Question: I am going through Twitter Bootstrap tutorials and have been having problems with getting my initial output to work correctly. I've been researching the issue for a while, and it seems like the problem might be incorrect linking to 'jquery', but none of the posted code solutions have fixed my issue. The code below is from a tutorial and is not my own. In the tutorial, this code created a responsive collapsing 'navbar', however my output looks like this:

'''
<!DOCTYPE html>
<html>
<head>
<title>Twitter Bootstrap 3</title>
<link type="text/css" rel="stylesheet" href="css/bootstrap.css"/>
</head>
<body>
<!-- Fixed Navigation Bar with drop down menu
=============================================-->
<div class="navbar navbar-default navbar-fixed-top">
<div class="container">
<div class="navbar-header">
<button type="button" class="navbar-toggle" data-toggle="collapse" data-target=".navbar-collapse">
<span class="icon-bar"></span>
<span class="icon-bar"></span>
<span class="icon-bar"></span>
</button>
<a href="#" class="navbar-brand"> WORDS <a>
</div>
</div>
</div>
<div class="navbar-collapse collapse">
<ul class="nav navbar-nav">
<li><a href="#">Home</a></li>
<li><a href="#">About</a></li>
<li class="dropdown">
<a href="#" class="dropdown-toggle" data-toggle="dropdown">Tutorials <b class="carrot"></b></a>
<ul class="dropdown-menu">
<li><a href="#">Bootstrap Tutorials</a></li>
<li><a href="#">Bootstrap Tutorials</a></li>
<li><a href="#">Bootstrap Tutorials</a></li>
<li><a href="#">Bootstrap Tutorials</a></li>
</ul>
</li>
<li><a href="#">Contact</a></li>
</ul>
</div>
<script src="js/jquery.js"></script>
<script src="js/bootstrap.js"></script>
</body>
</html>
'''
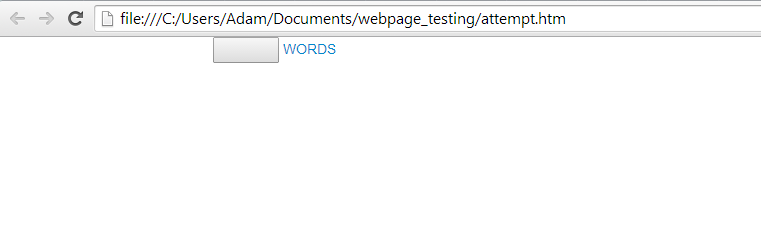
Answer: This works fine for Bootstrap 3.x. In your <URL>, you said you are using bootstrap 2.3.2 which is incompatible.
Linking the resources for Bootstrap 3 instead of those for version 2 will make your site work fine. See this bootplies as proof:
1. with Bootstrap 3.2
2. with Bootstrap 2.3.2